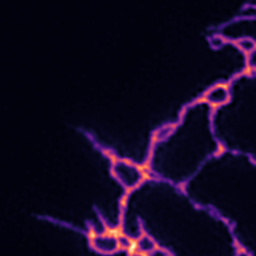
Label: Super-resolution ER image